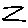
Label: zigzag